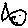
Label: fish